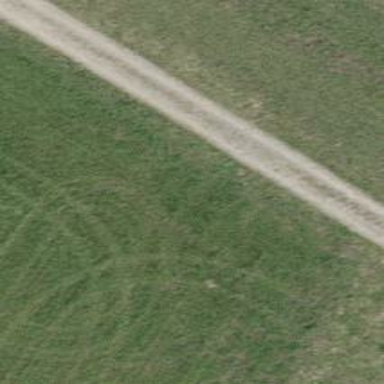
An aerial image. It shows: Track with grass surface. The track type is grade3.